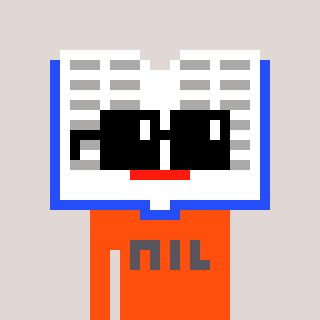
a pixel art character with square black sunglasses, a dictionary-shaped head and a orange-colored body on a warm background